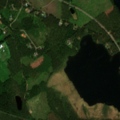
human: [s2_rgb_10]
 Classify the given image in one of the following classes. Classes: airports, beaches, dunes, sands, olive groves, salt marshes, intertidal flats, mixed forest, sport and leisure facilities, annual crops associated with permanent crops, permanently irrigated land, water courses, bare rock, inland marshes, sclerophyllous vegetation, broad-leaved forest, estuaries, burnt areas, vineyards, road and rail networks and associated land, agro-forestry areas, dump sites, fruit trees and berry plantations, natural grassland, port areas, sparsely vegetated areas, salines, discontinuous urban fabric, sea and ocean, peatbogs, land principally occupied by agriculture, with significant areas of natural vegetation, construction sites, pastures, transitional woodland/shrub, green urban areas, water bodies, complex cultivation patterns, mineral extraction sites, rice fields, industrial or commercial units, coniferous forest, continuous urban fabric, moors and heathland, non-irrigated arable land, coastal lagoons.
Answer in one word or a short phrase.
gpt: land principally occupied by agriculture, with significant areas of natural vegetation, coniferous forest, water bodies